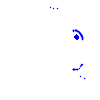
Particle: electron